Interaction volume radius: 5 \u00c5
Interaction volume height: 30 \u00c5
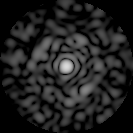
Disorder parameter: 0.7976